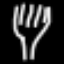
Label: fork